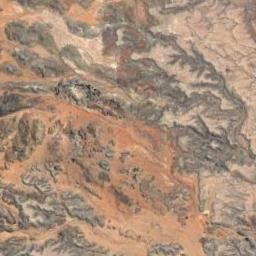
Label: mountain